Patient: sex F, age 56
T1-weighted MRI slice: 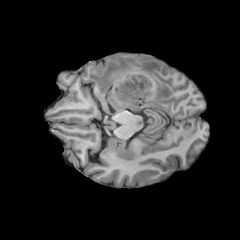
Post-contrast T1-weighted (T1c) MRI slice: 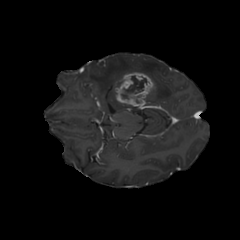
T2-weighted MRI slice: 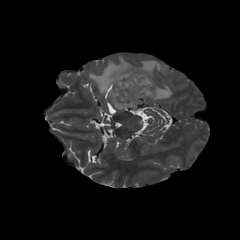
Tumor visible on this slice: yes
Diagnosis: Glioblastoma, IDH-wildtype
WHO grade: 4